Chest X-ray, AP view. Patient: 66 years old, sex F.
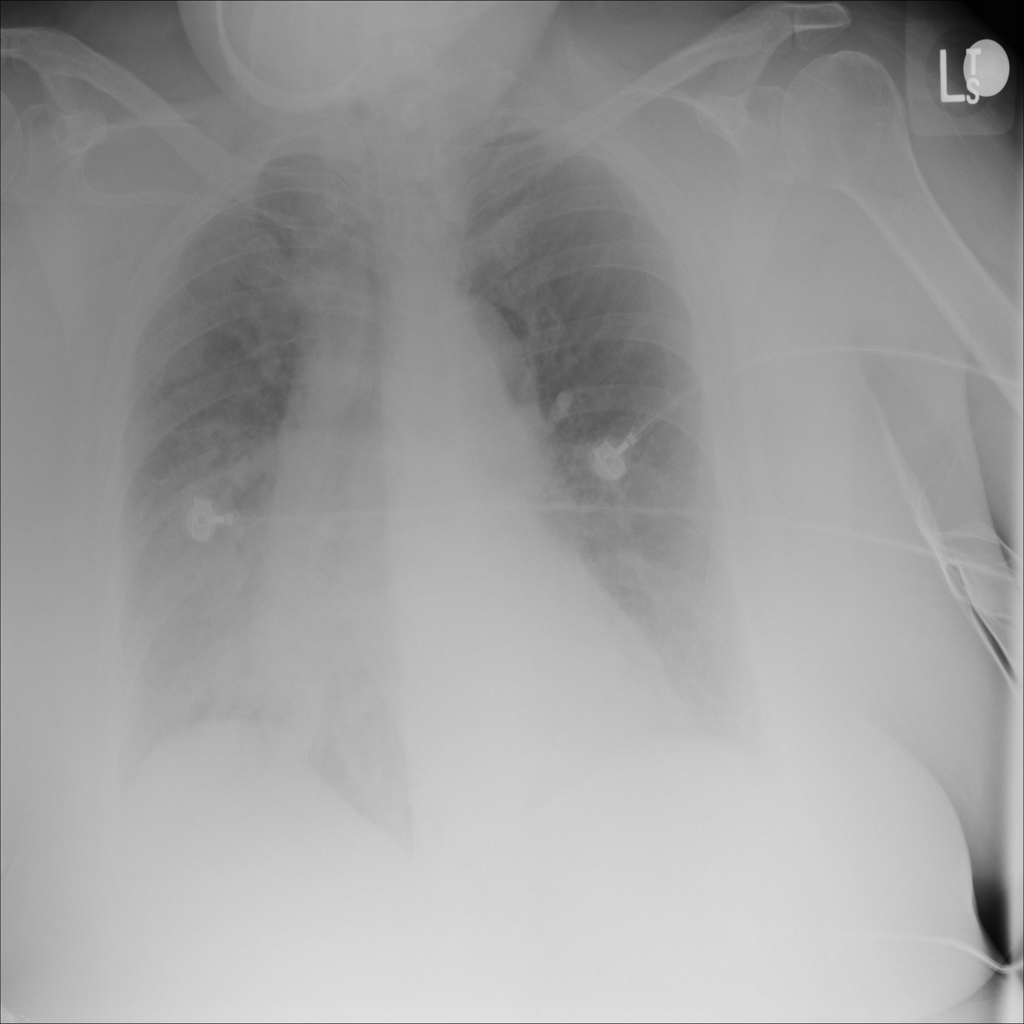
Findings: No Finding